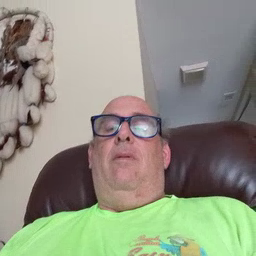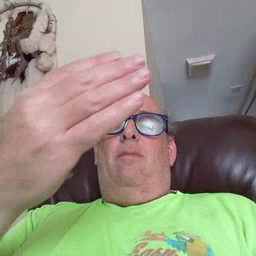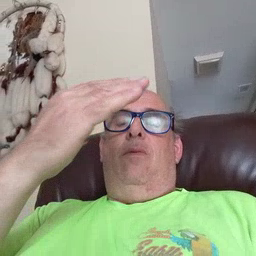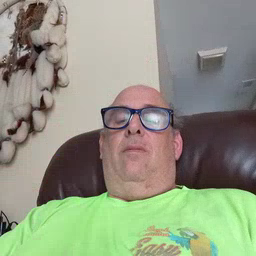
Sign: morning